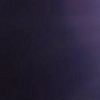
Label: space